RGB frame:
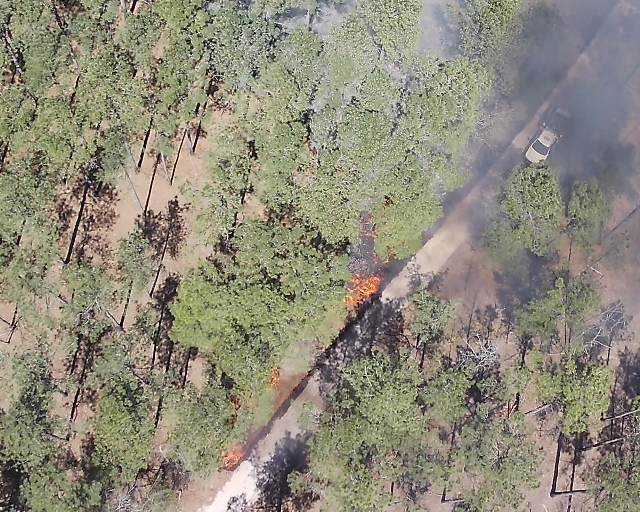
Thermal frame:
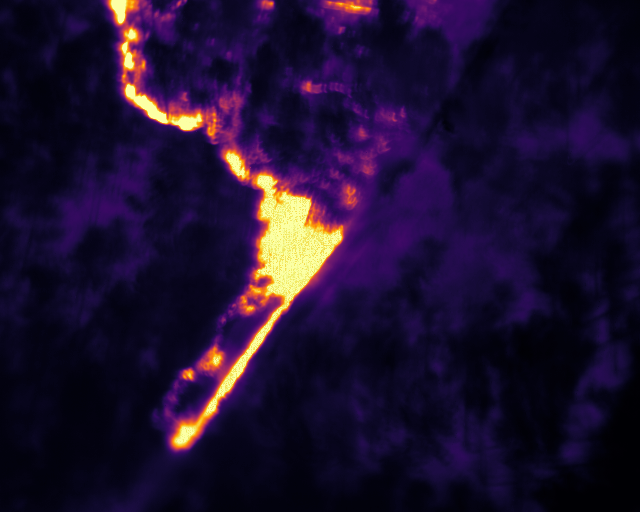
Captured: 2026-02-27 02:42:30
Pixels at or above 80 °C: 19735 (fraction of frame: 0.06023)